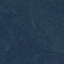
Land use / land cover class: Forest